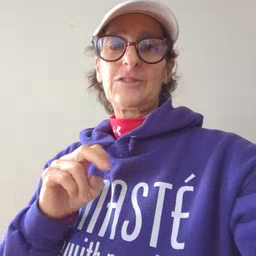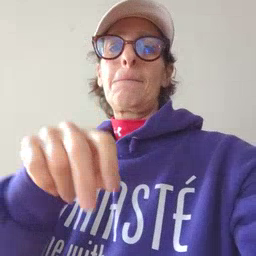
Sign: jump